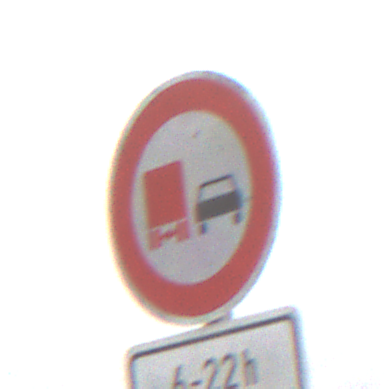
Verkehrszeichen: UeberholverbotKraftfahrzeuge
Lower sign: ZeitangabenMitBeschraenkungAufWochentage4
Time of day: MorningAfternoon
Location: Outdoor (Nature)
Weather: Overcast
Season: NotSpecified
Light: Natural